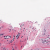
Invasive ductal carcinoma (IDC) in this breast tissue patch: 1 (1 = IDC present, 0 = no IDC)